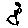
Label: flower